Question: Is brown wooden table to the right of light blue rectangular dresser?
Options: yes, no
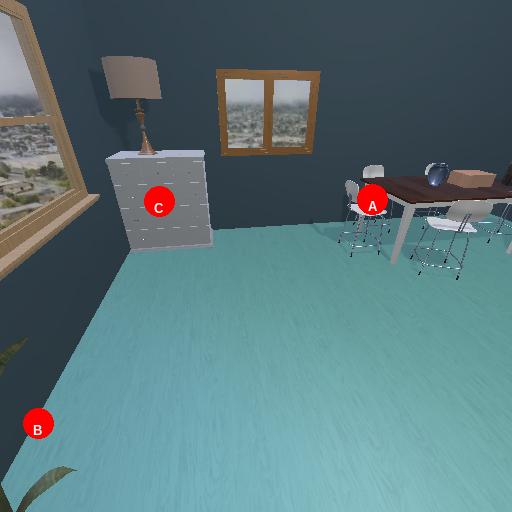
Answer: yes